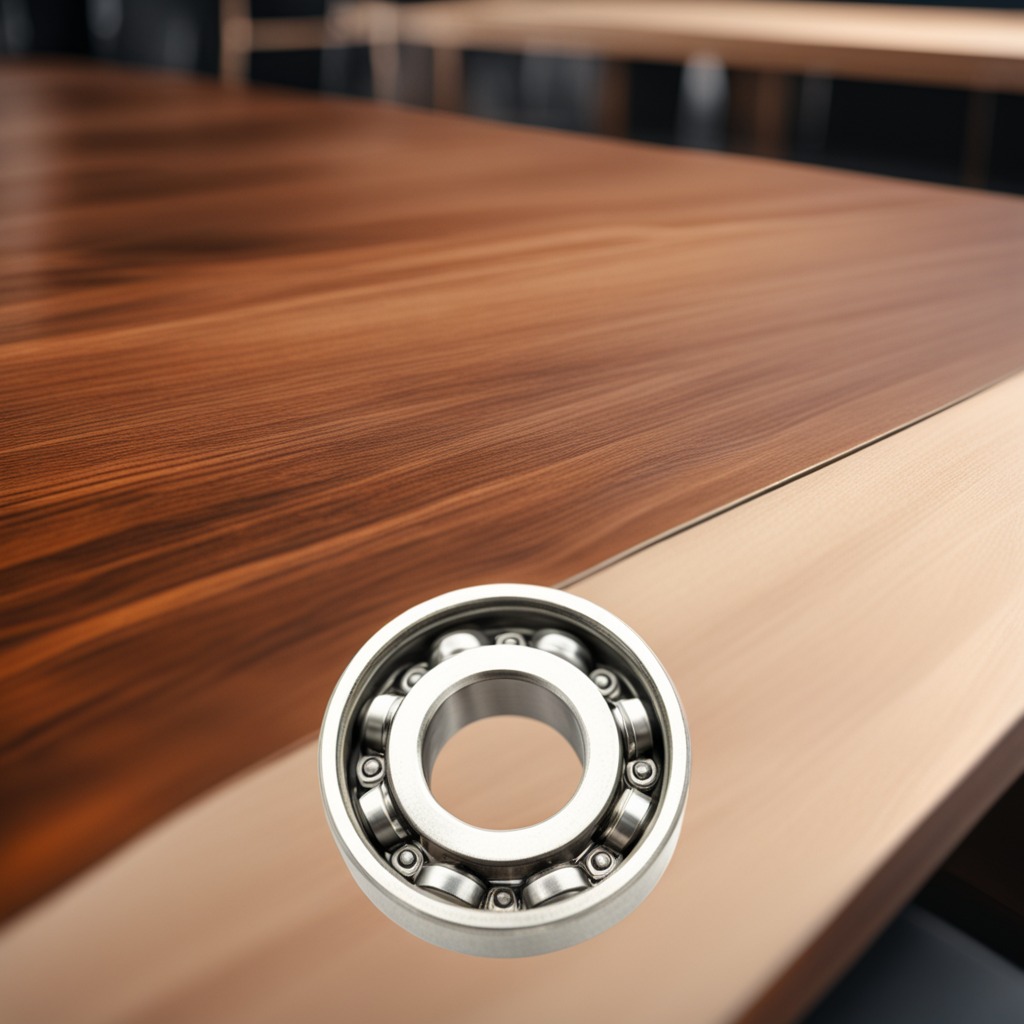
A metal ball bearing is lying on the wooden table in a carpentry studio rich wood textures side lighting.